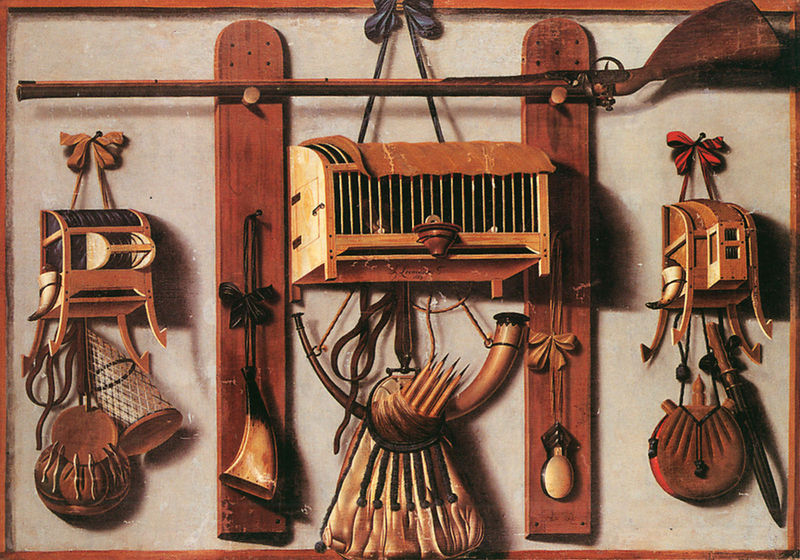
Titel: Jagdgerät eines Vogelfängers
Künstler: Johannes Leemans
Institution: Brüssel, Musées royaux des Beaux-Arts de Belgique
Schlagwörter: blau, gemälde, holz, weiss, rot, schleife, messer, horn, stilleben, collage, knochen, hängen, beutel, jagd, gewehr, dolch, käfig, netz, gegenstände, stifte, gerte, zubehör, patrone, castagnetten, holzteile, schnupftabakbeutel